Question: I'm using the AChartEngine library to display a line chart in my app. Unfortunately some of the x-axis label get garbled up.

Is there a way to fix this?
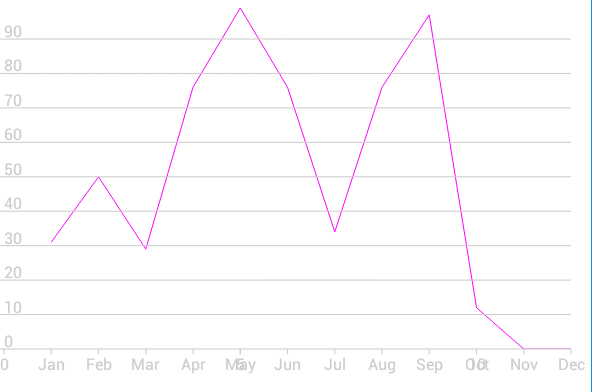
Answer: You are displaying both the default labels and your custom labels. In order to hide the default labels, please call:
'''
mRenderer.setXLabels(0);
'''